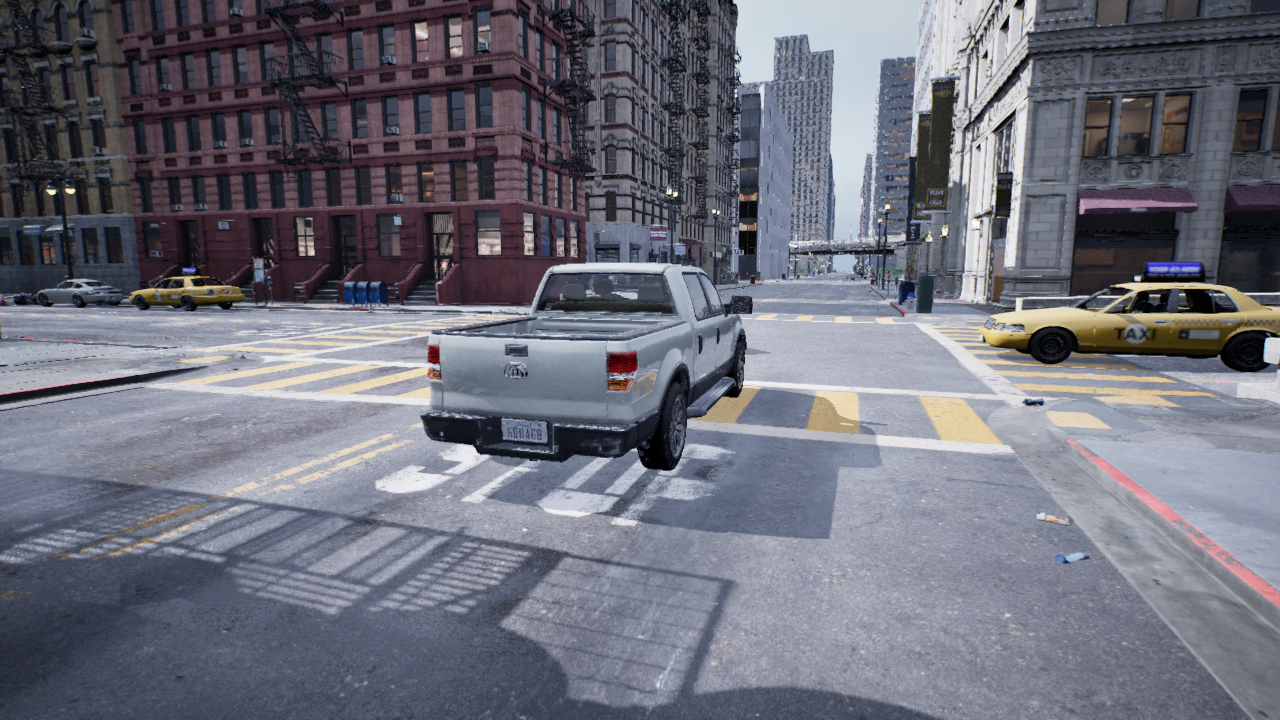
Venue: residential
Lighting: overcast
Vehicle rig: pickup